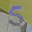
Label: 5